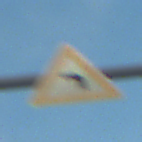
Verkehrszeichen: KurveLinks
Umgebung: Outdoor, Nature
Tageszeit: SunriseSunset
Wetter: PartlyCloudy
Licht: Natural
Jahreszeit: NotSpecified
Kontrast: MediumContrast